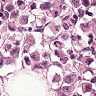
Metastatic tissue present: yes